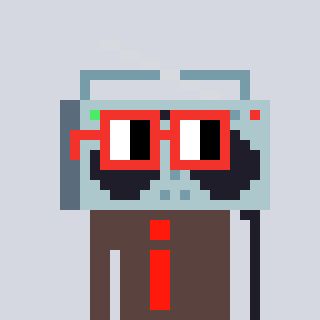
a pixel art character with square red glasses, a boombox-shaped head and a darkbrown-colored body on a cool background